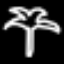
Label: palm tree